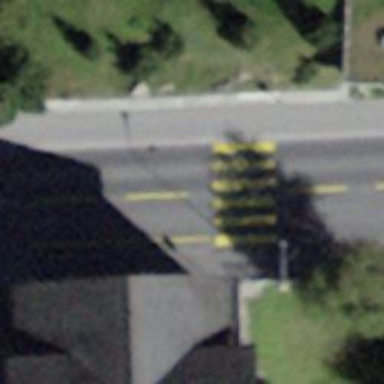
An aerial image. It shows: Secondary road with asphalt surface.